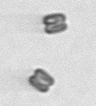
Label: Thalassiosira_sp_aff_mala